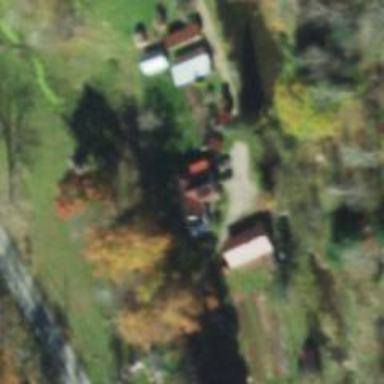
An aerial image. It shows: Farm.